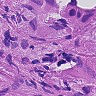
Metastatic tissue present: yes